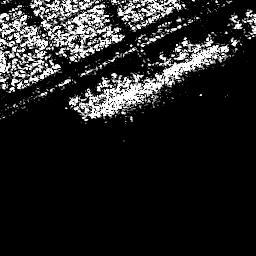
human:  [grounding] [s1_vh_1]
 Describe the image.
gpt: In the satellite image, there is  <ref>1 large ship </ref> <box>[[33, 28, 62, 46, 0]]</box> located at center,  <ref>1 large ship </ref> <box>[[61, 16, 89, 32, 0]]</box> located at top right.